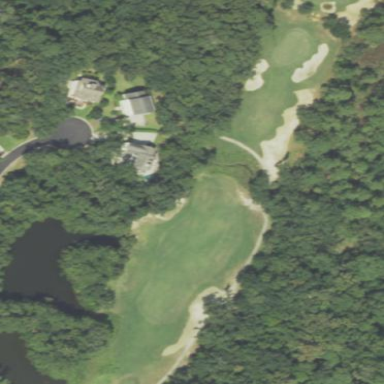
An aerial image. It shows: Scenic golf fairway.